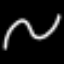
Label: squiggle